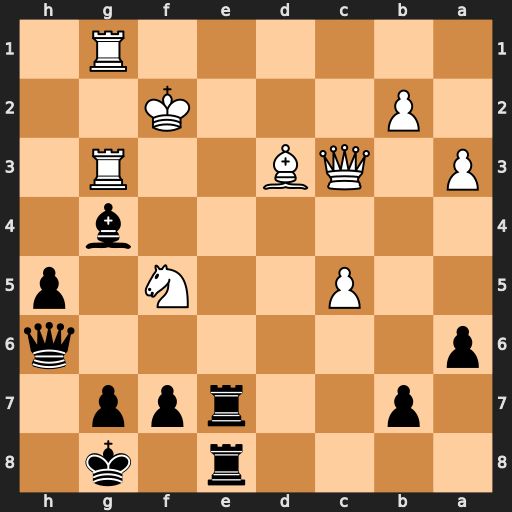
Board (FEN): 4r1k1/1p2rpp1/p6q/2P2N1p/6b1/P1QB2R1/1P3K2/6R1
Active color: b
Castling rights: -
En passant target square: -
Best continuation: Qf4+ Kg2 Re2+ Bxe2 Rxe2+ Kh1 Qxf5